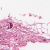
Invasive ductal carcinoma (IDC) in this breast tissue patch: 0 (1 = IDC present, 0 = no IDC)